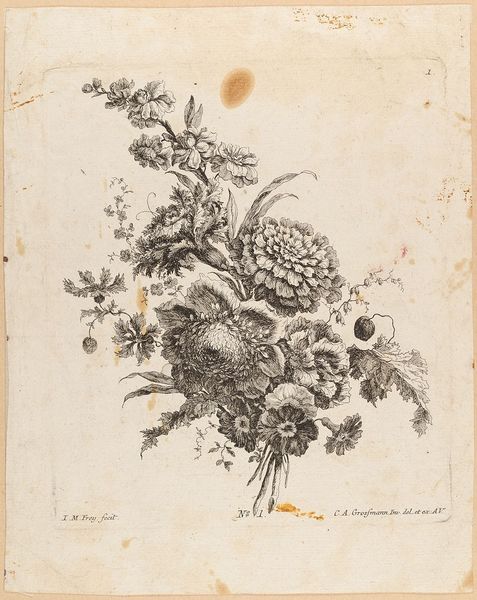
Titel: Blumenstrauß, Blatt 1 aus einer Folge von Blumensträußen
Künstler: Karl August Grossmann
Standort: Hamburg
Institution: Museum für Kunst und Gewerbe Hamburg
Schlagwörter: gelb, blume, blumen, schwarz, skizze, weiss, zeichnung, blüte, bücher, papier, grafik, graphik, fotografie, photographie, buch, druckgraphik, druckgrafik, radierung, seite, fleck, gebinde, schnittblumen, reproduktionen, druckerzeugnisse, blumenstrauß, ornamentstich, vorlageblätter